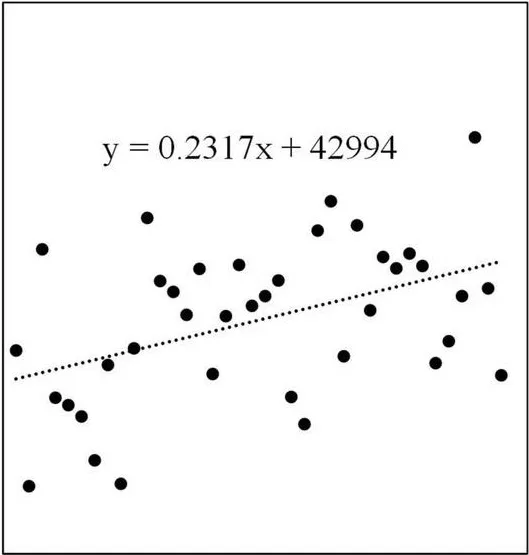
Endodormancy breaking date of Japanese pear 'Kosui' in Tsukuba. Endodormancy breaking date estimated from the DVR model and observed hourly temperature. DOY, day of the year (number of days from January 1).
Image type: chart (chart)